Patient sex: M
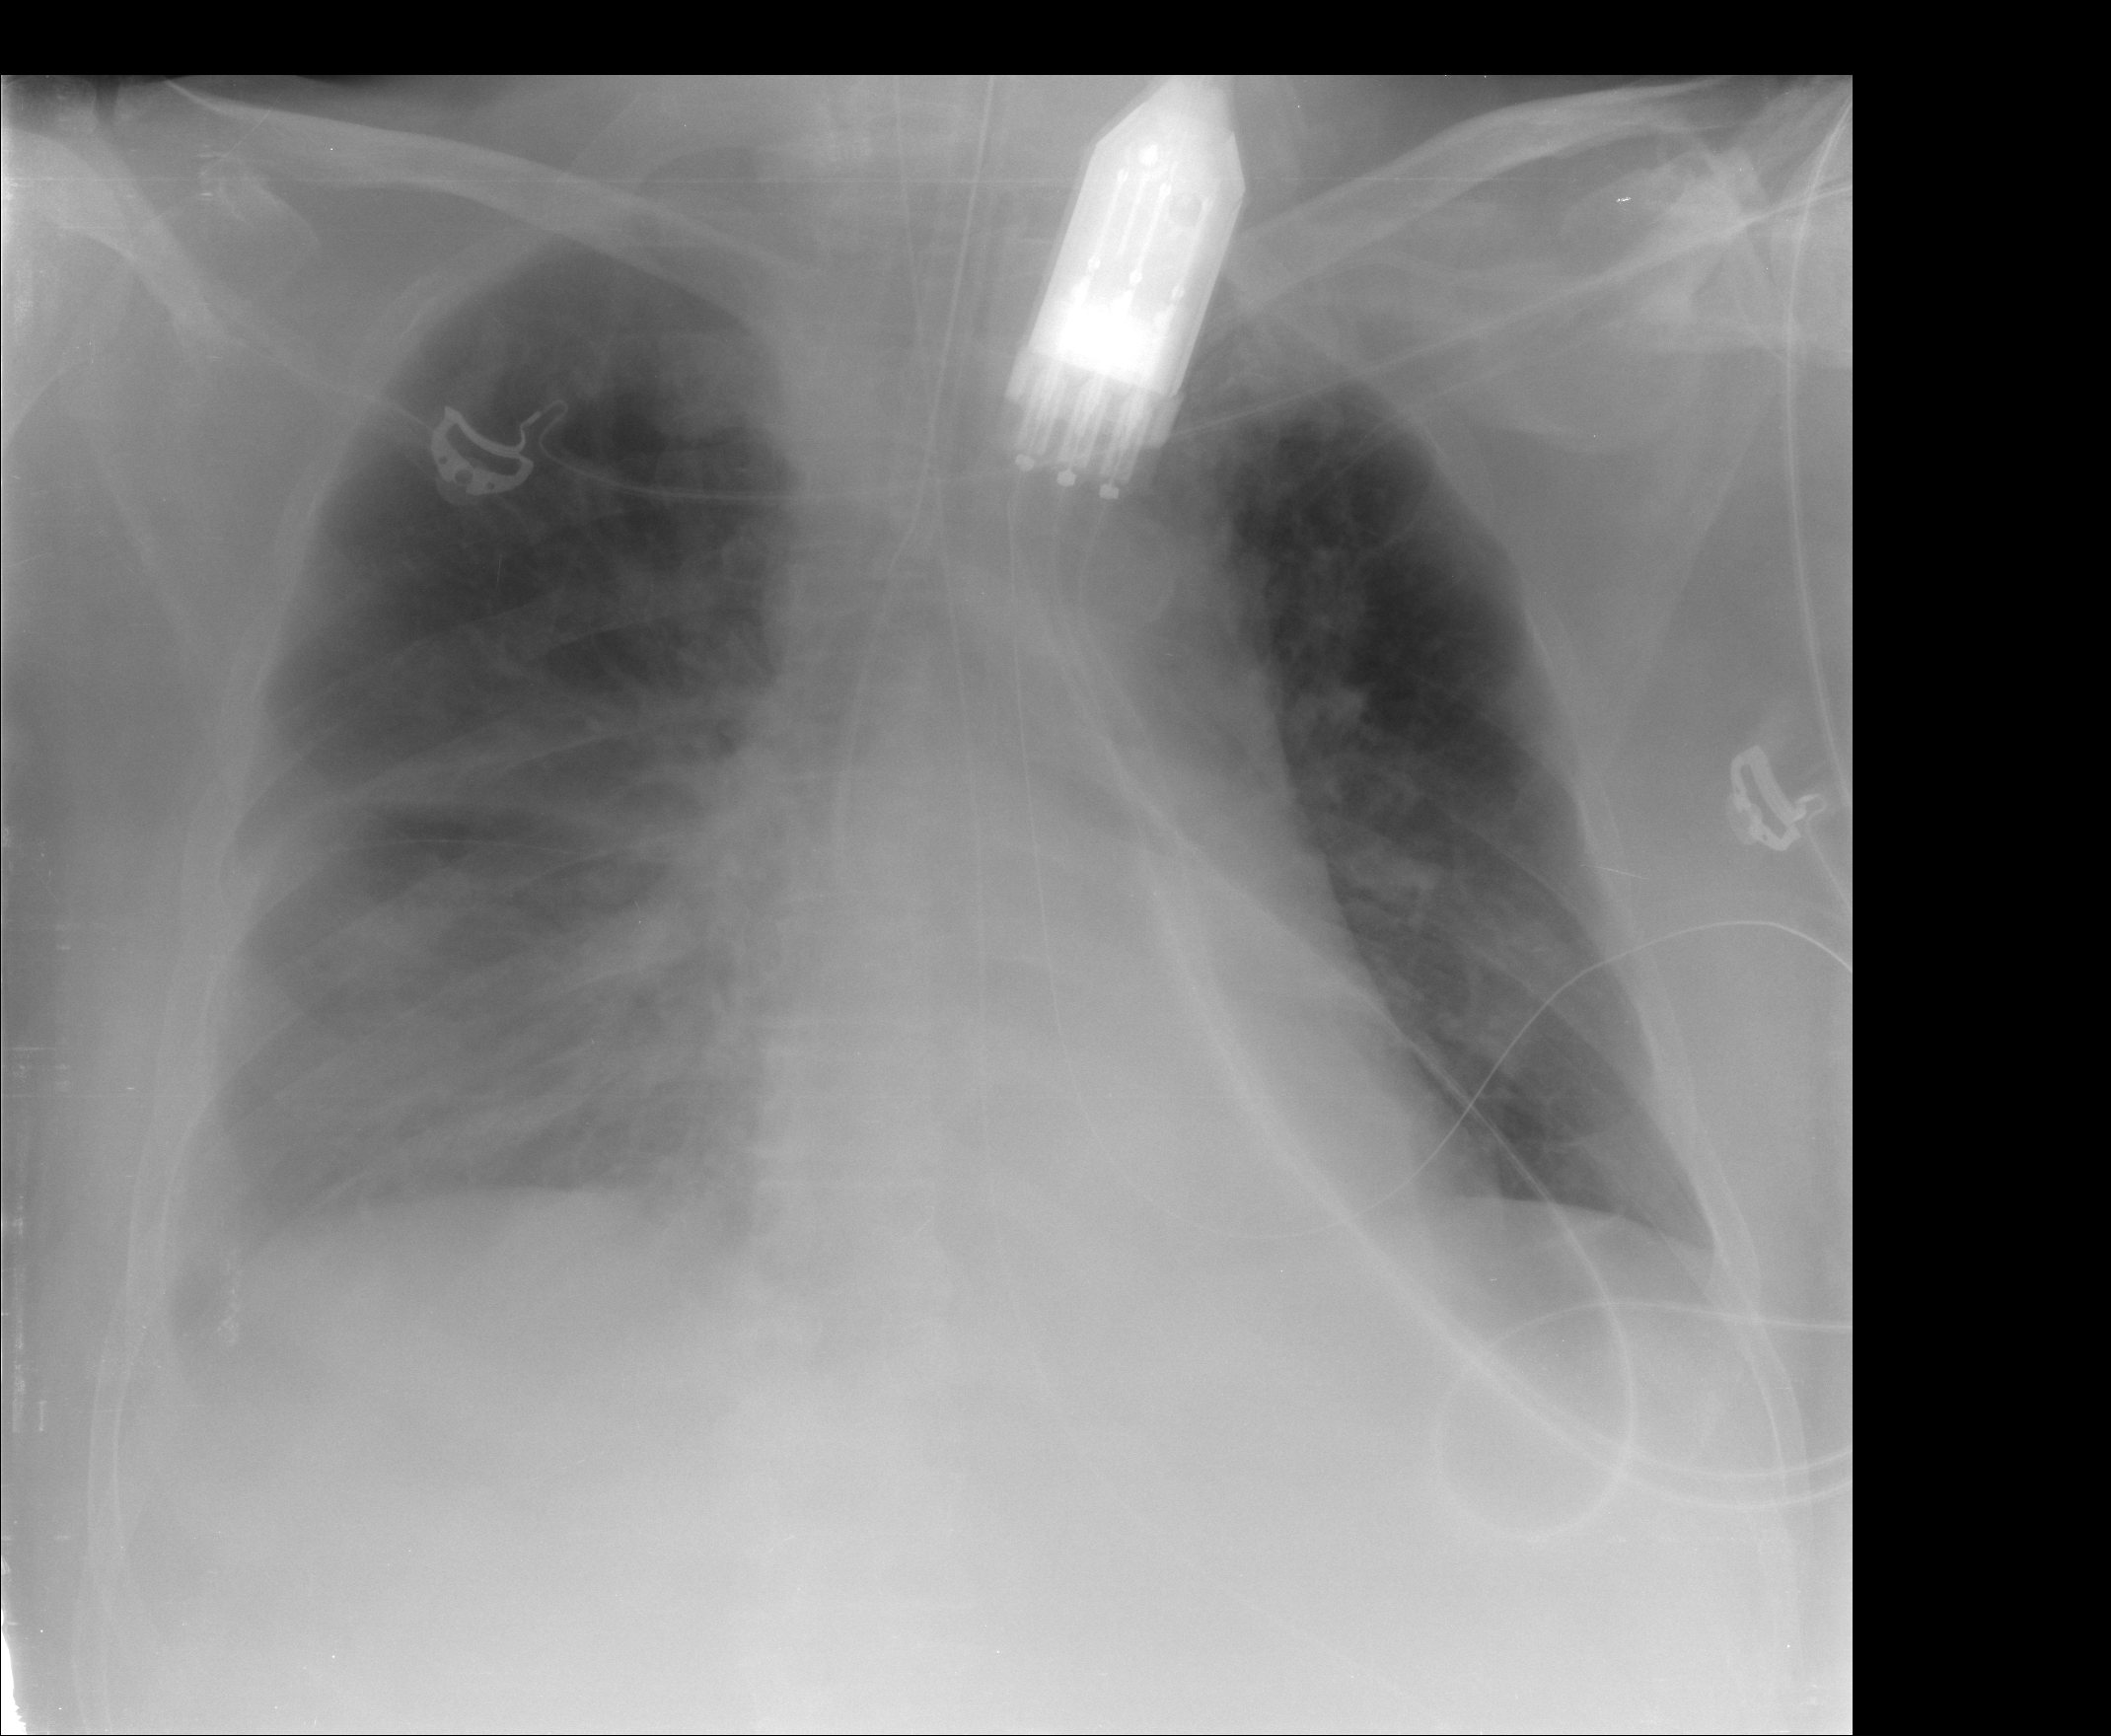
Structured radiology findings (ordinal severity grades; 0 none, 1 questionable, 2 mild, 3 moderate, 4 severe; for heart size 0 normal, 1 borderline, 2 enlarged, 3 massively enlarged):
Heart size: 0
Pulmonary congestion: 2
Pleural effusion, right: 3
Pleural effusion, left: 1
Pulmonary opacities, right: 3
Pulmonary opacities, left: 2
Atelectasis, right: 3
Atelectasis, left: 2